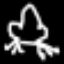
Label: frog